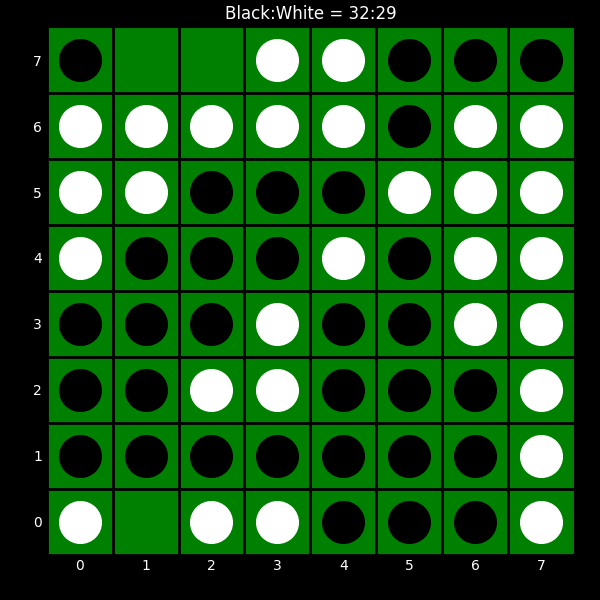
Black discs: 32
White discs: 29